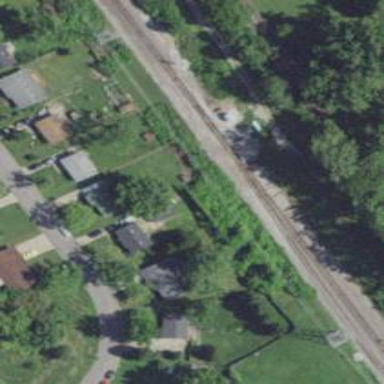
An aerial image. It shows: Railway spur junction.